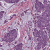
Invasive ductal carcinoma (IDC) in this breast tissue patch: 1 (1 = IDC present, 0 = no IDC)